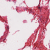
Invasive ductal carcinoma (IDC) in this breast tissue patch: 0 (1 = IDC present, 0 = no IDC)